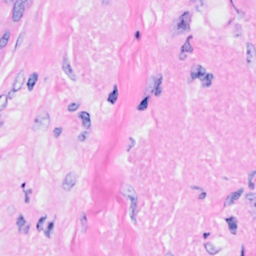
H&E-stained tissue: Breast